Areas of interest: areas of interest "Commercial service"
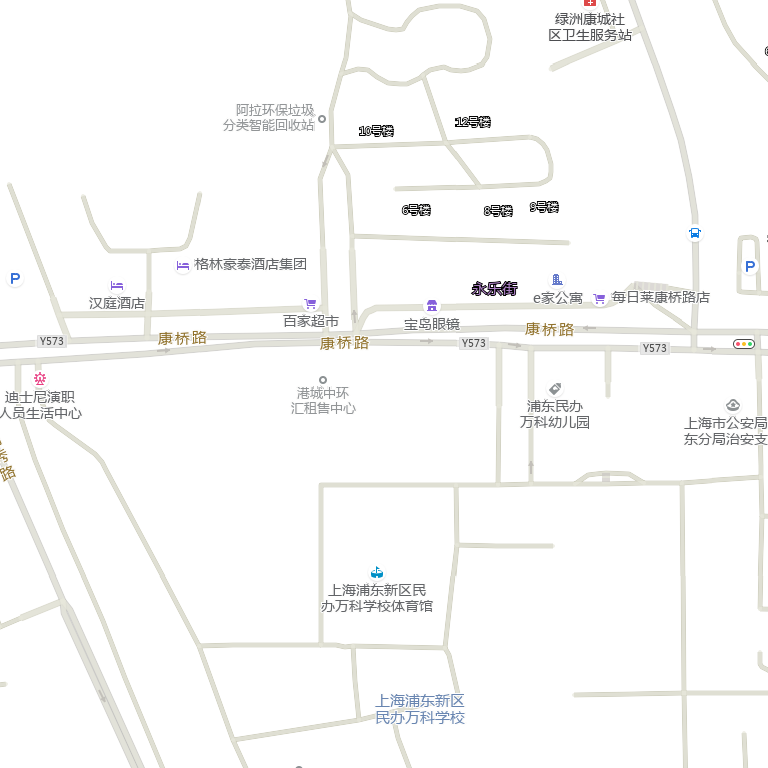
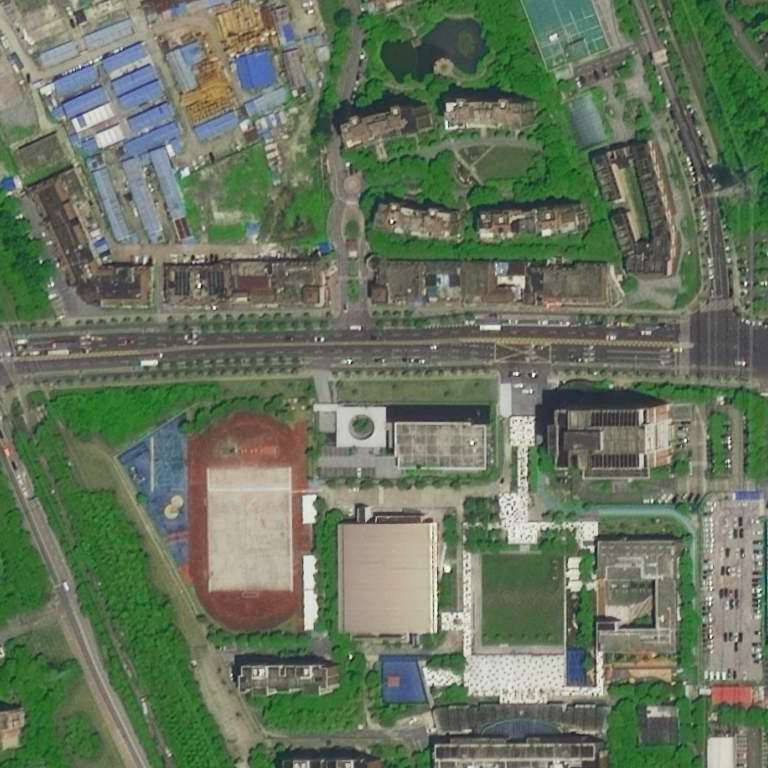